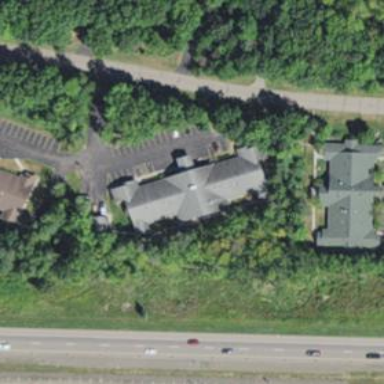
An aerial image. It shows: Nursing home building.